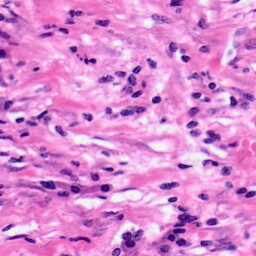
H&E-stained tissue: Pancreatic